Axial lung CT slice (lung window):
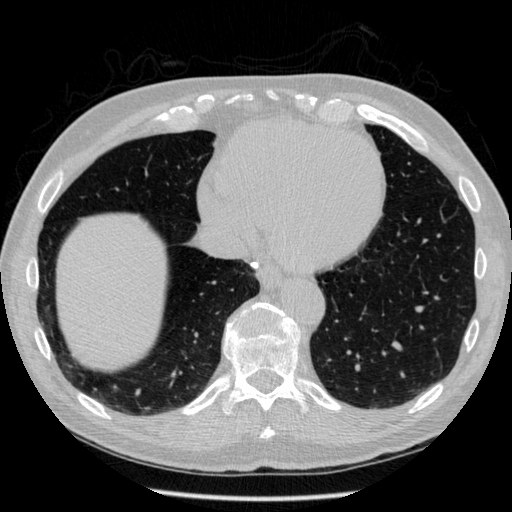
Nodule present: no